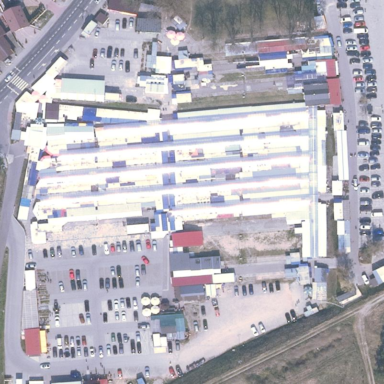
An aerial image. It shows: Retail area that serves as marketplace.